Question: Attached is a screen shot from the iPhone Recipes Core Data source example.
I'm trying to recreate the display of the three horizontal lines in the UITableViewCellAccessory position during editing, but I can't see any UITableViewCellAccessory style that would create three horizontal lines. During editing, the source code sets the accessory style to UITableViewCellAccessoryStyleNone.
Can you give me a hint on how to create this effect?

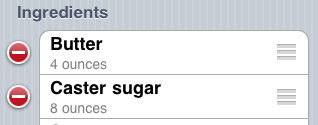
Answer: The three horizontal lines are for moving the table cells. The following code should enable them for you using the 'tableView:canMoveRowAtIndexPath' method:
'''
// Override to support conditional rearranging of the table view.
- (BOOL)tableView:(UITableView *)tableView canMoveRowAtIndexPath:(NSIndexPath *)indexPath {
// Return NO if you do not want the item to be re-orderable.
return YES;
}
'''
You should also implement the 'tableView:shouldIndentWhileEditingRowAtIndexPath:' and 'tableView:editingStyleForRowAtIndexPath:' to give the style and indentation you want while the cell is in edit mode. Example outline code below:
'''
// Override to prevent/allow indentation of cells in editing mode
- (BOOL)tableView:(UITableView *)tableView shouldIndentWhileEditingRowAtIndexPath:(NSIndexPath *)indexPath {
return YES;
}
// Select the editing style of each cell
- (UITableViewCellEditingStyle)tableView:(UITableView *)tableView editingStyleForRowAtIndexPath:(NSIndexPath *)indexPath {
// Do not allow inserts / deletes
return UITableViewCellEditingStyleNone;
}
'''
Hope this helps; please mark this answer as correct if it's what you're looking for.